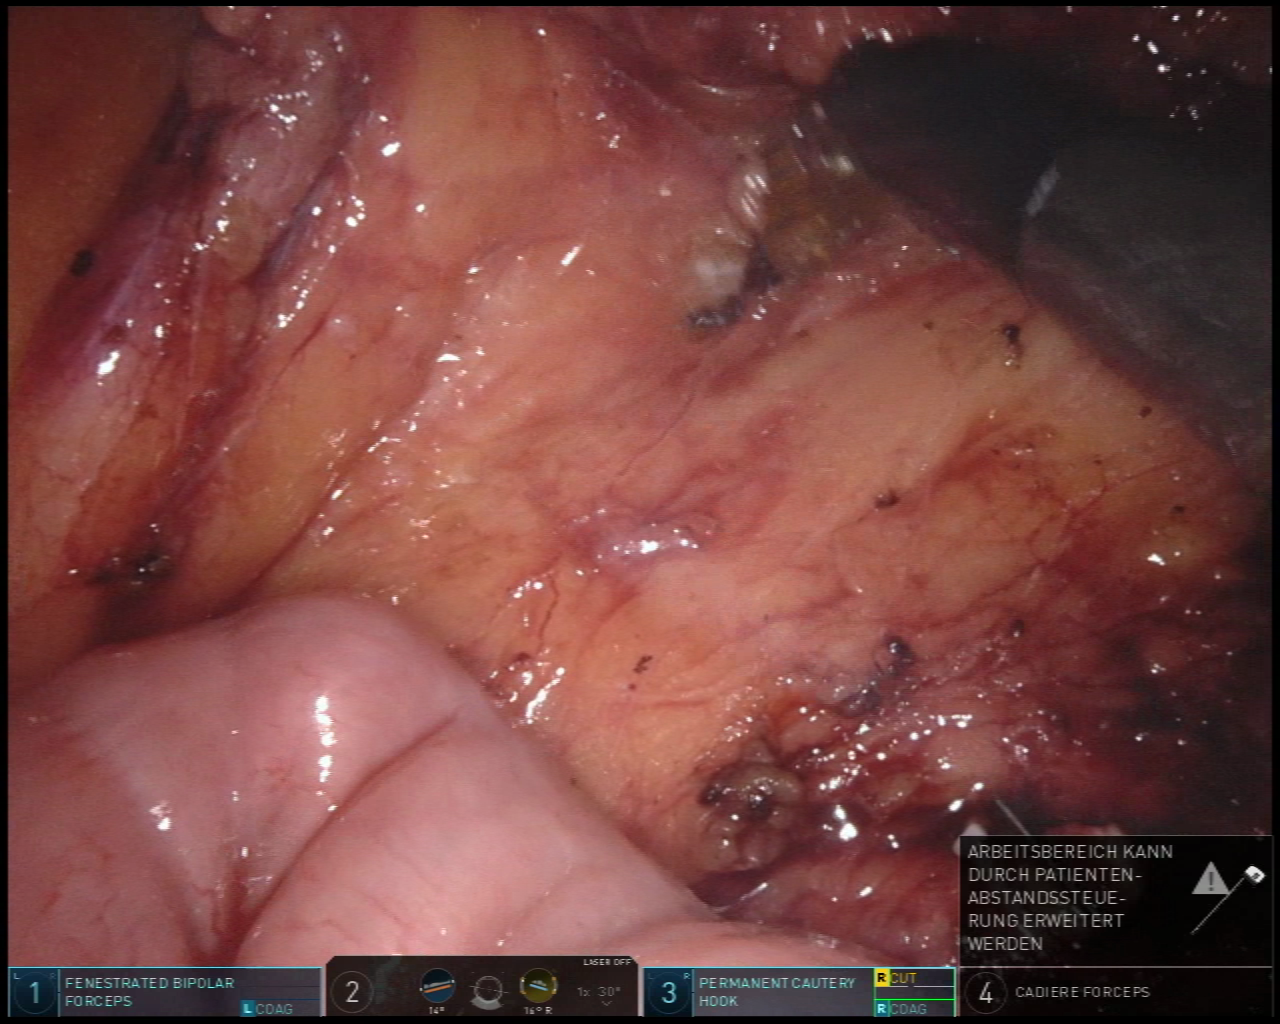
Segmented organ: intestinal_veins
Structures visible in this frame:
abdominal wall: no
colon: no
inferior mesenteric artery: no
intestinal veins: yes
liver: no
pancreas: no
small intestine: yes
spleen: no
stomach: no
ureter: no
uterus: no
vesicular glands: no